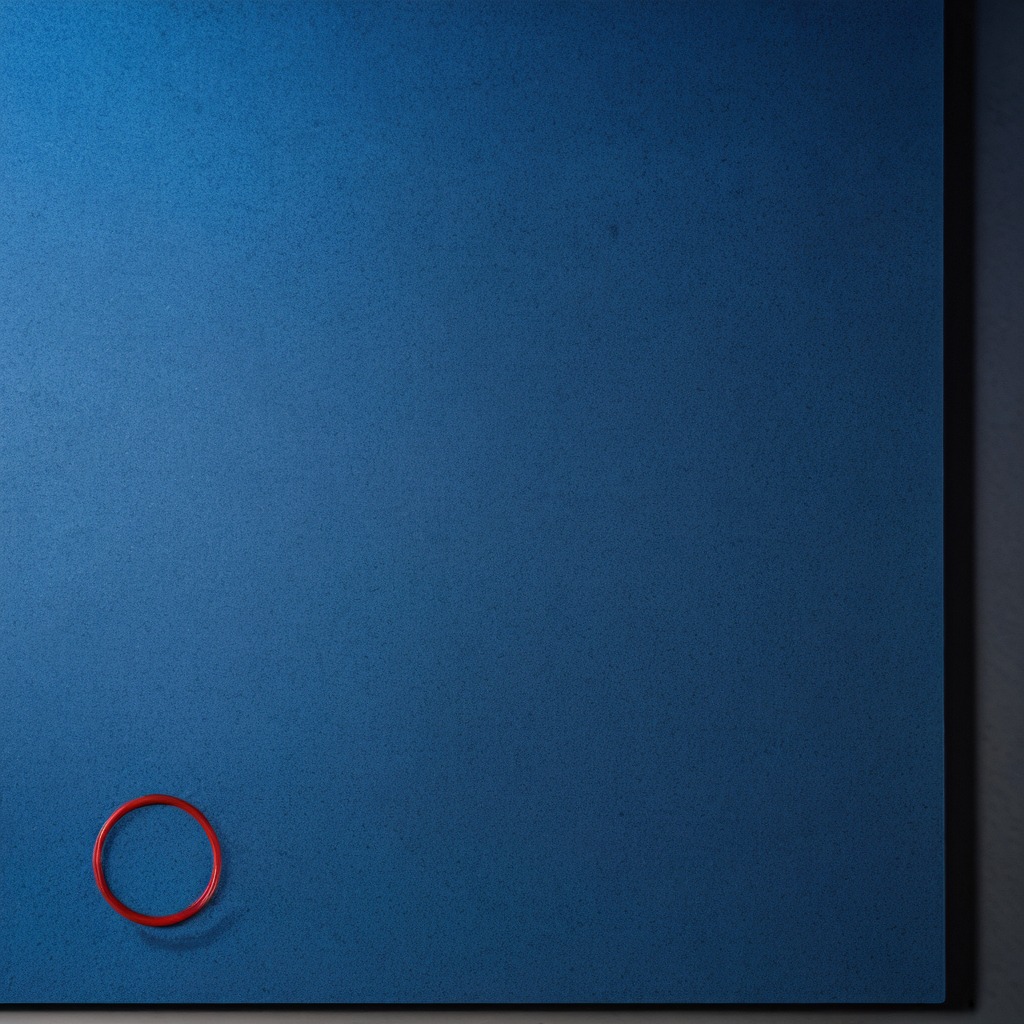
A rubber O-ring is lying on the blue rubber mat.